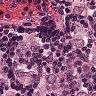
Metastatic tissue present: yes